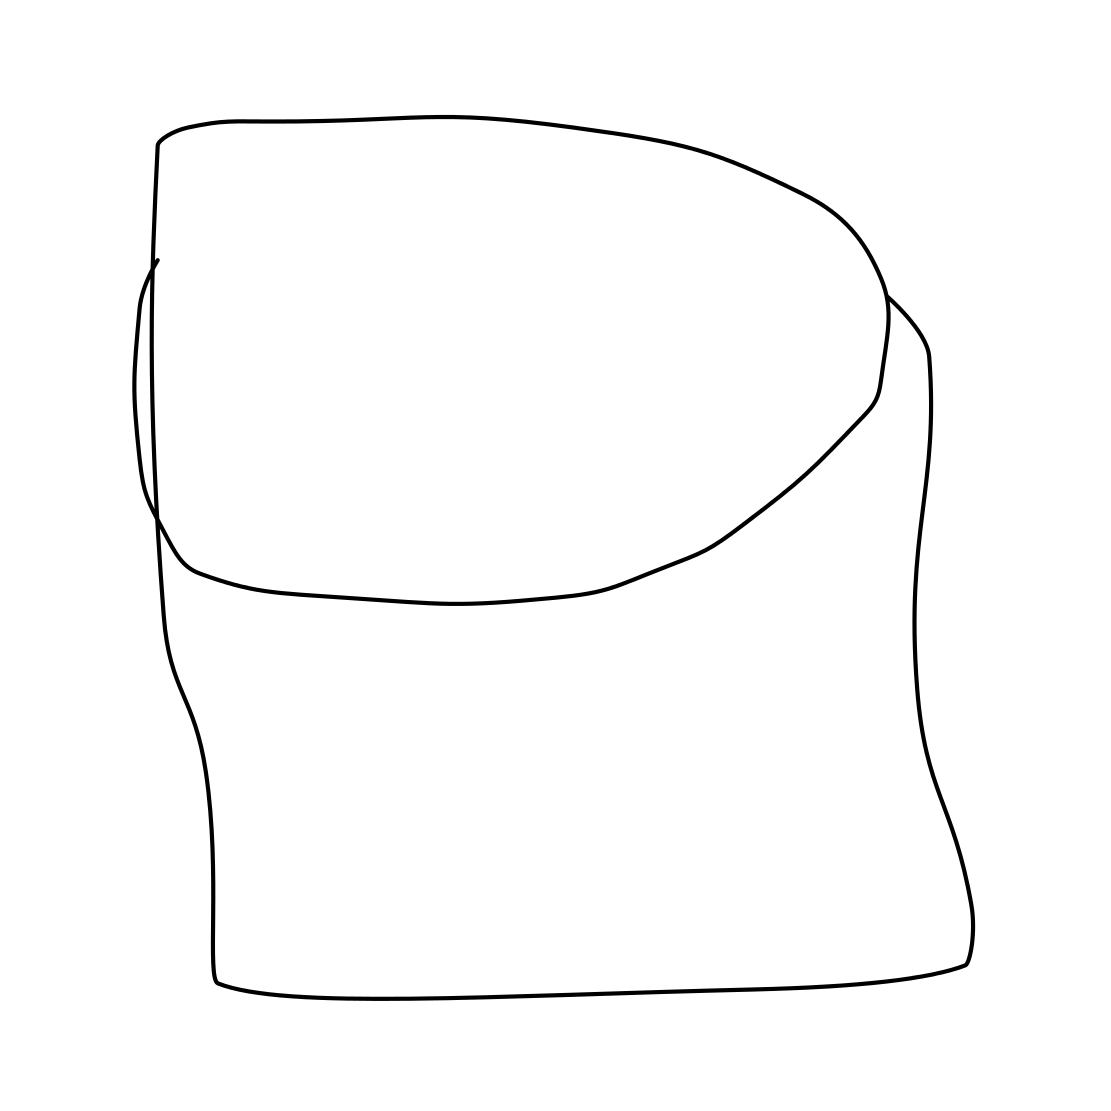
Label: ashtray